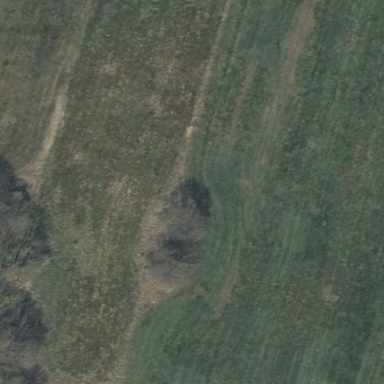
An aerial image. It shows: Beautiful meadow.